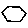
Label: hexagon